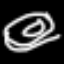
Label: donut